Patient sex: M
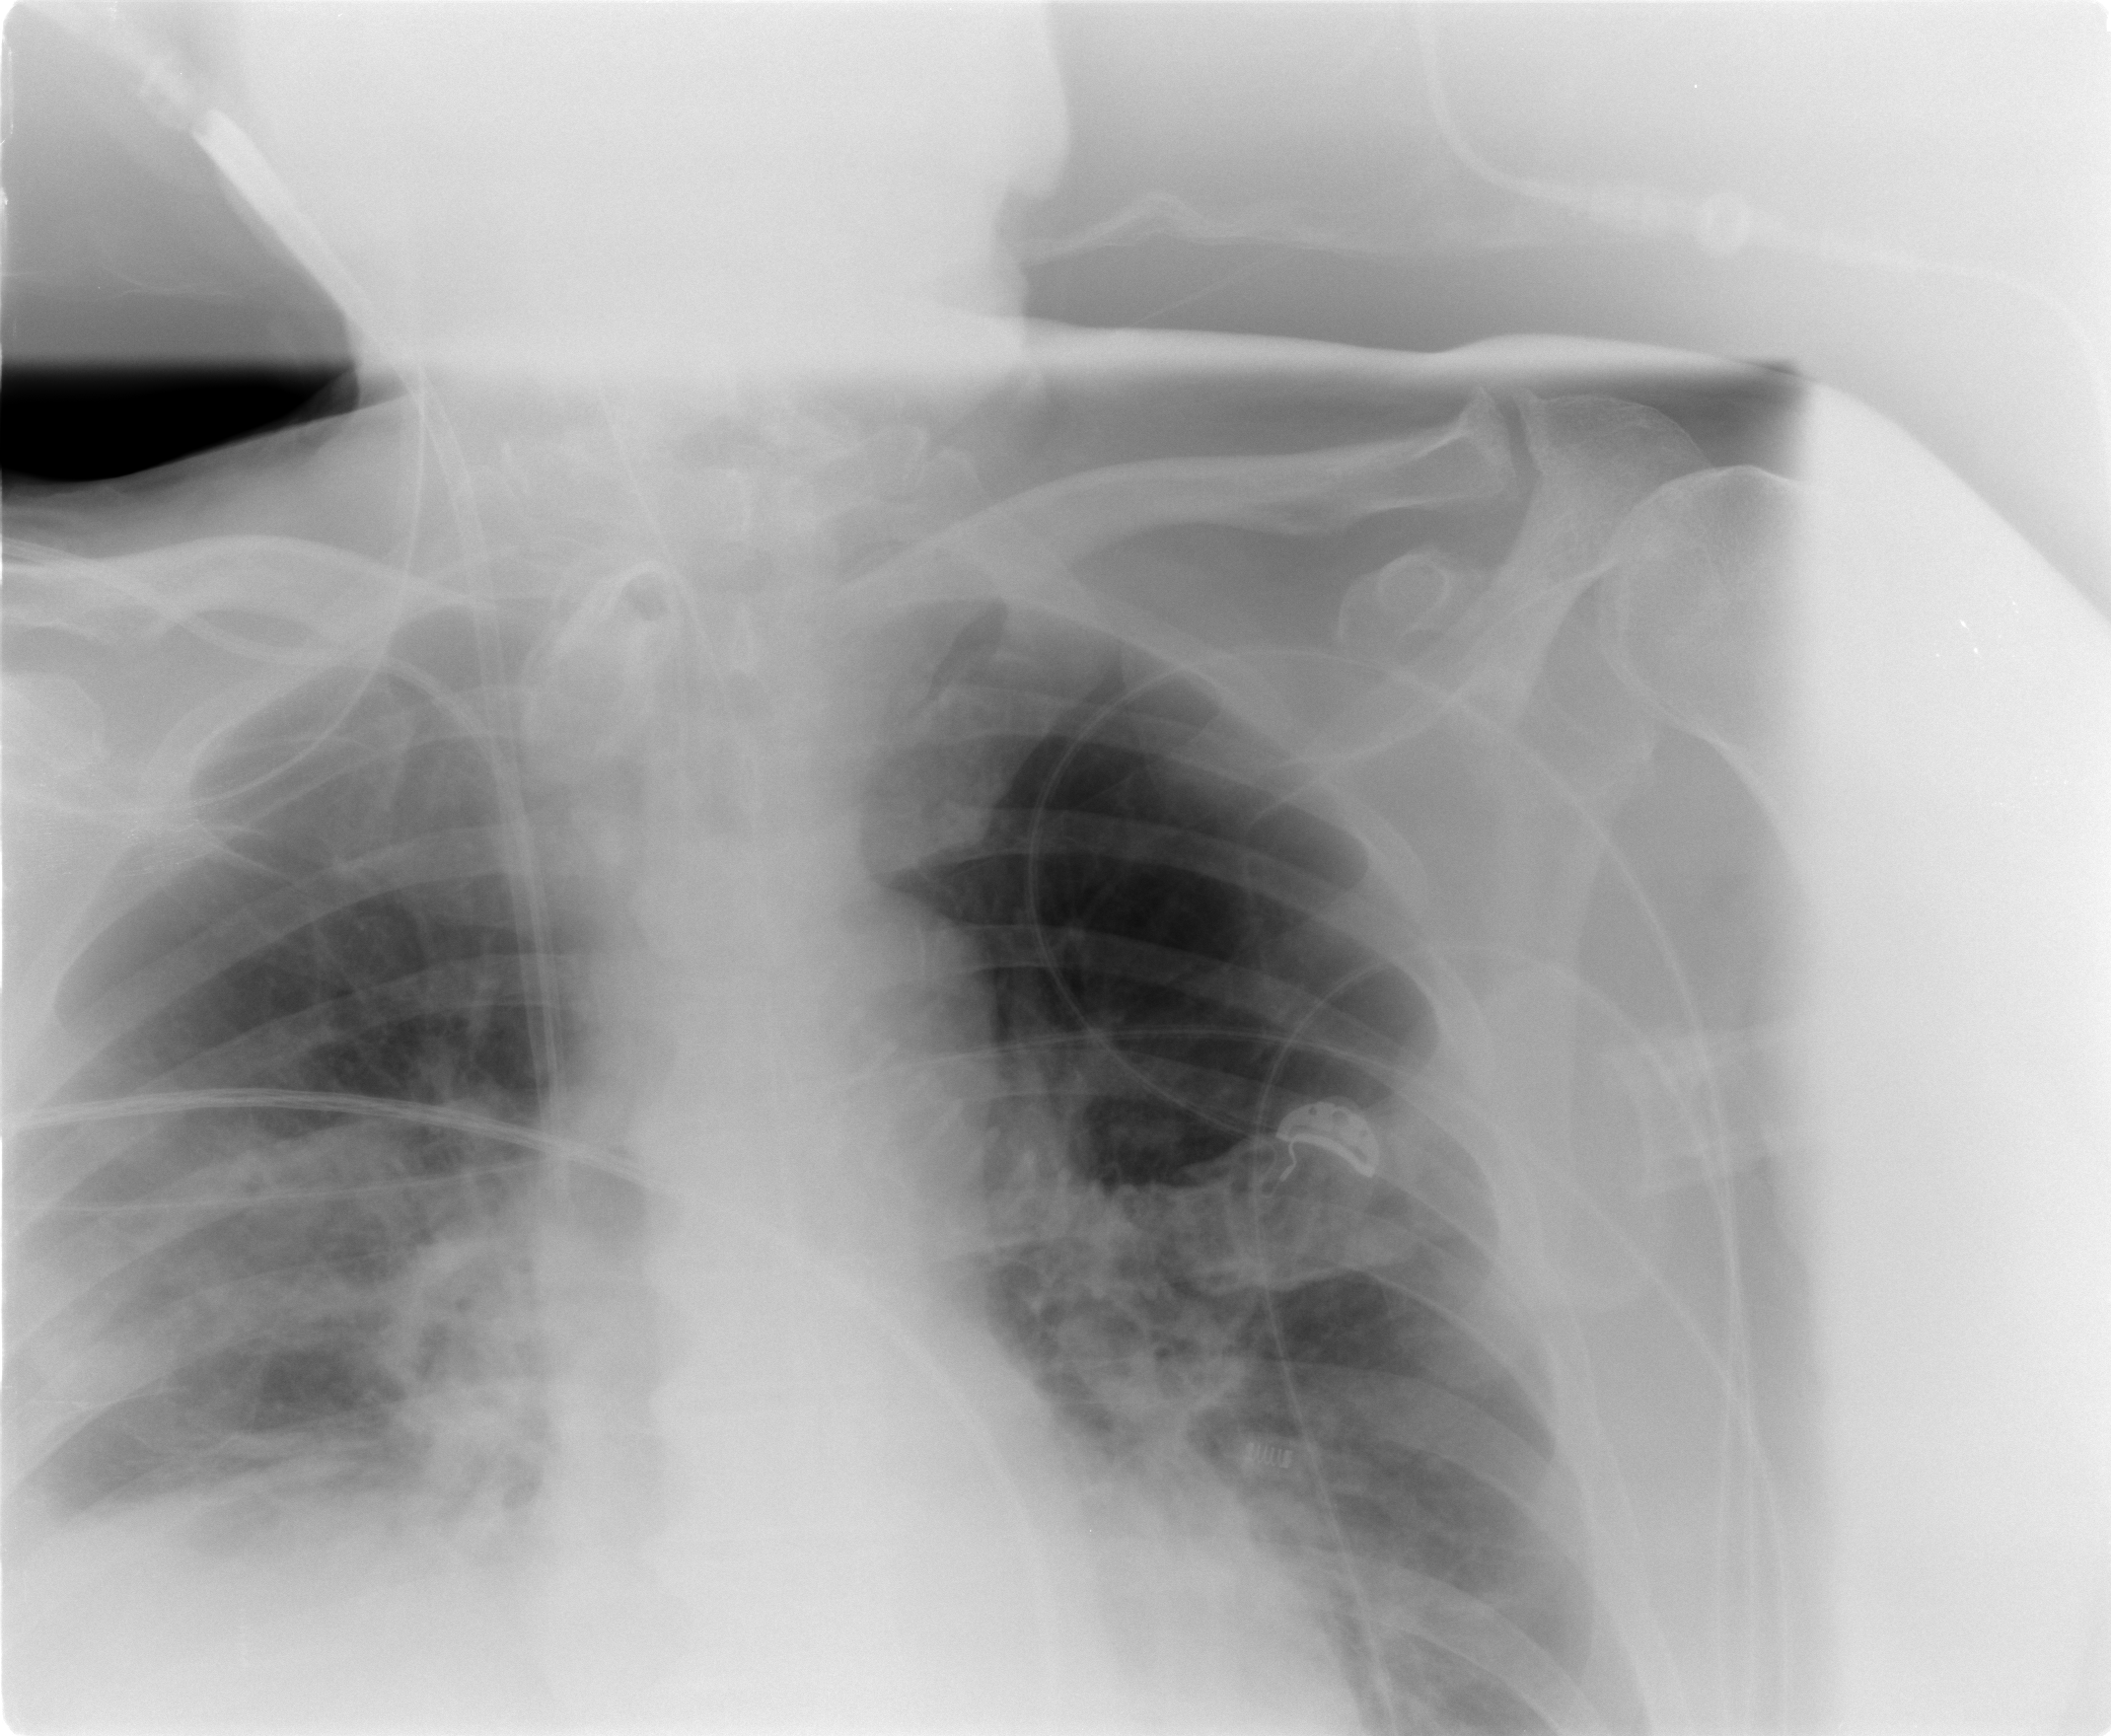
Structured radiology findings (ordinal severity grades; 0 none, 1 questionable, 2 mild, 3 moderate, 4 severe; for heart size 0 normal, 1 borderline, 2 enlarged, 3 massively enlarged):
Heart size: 1
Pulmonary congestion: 2
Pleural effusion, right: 0
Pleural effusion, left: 1
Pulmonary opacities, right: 2
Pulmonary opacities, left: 2
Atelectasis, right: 2
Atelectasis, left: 2